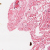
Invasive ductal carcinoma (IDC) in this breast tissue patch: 0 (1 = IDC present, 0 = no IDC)